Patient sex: F
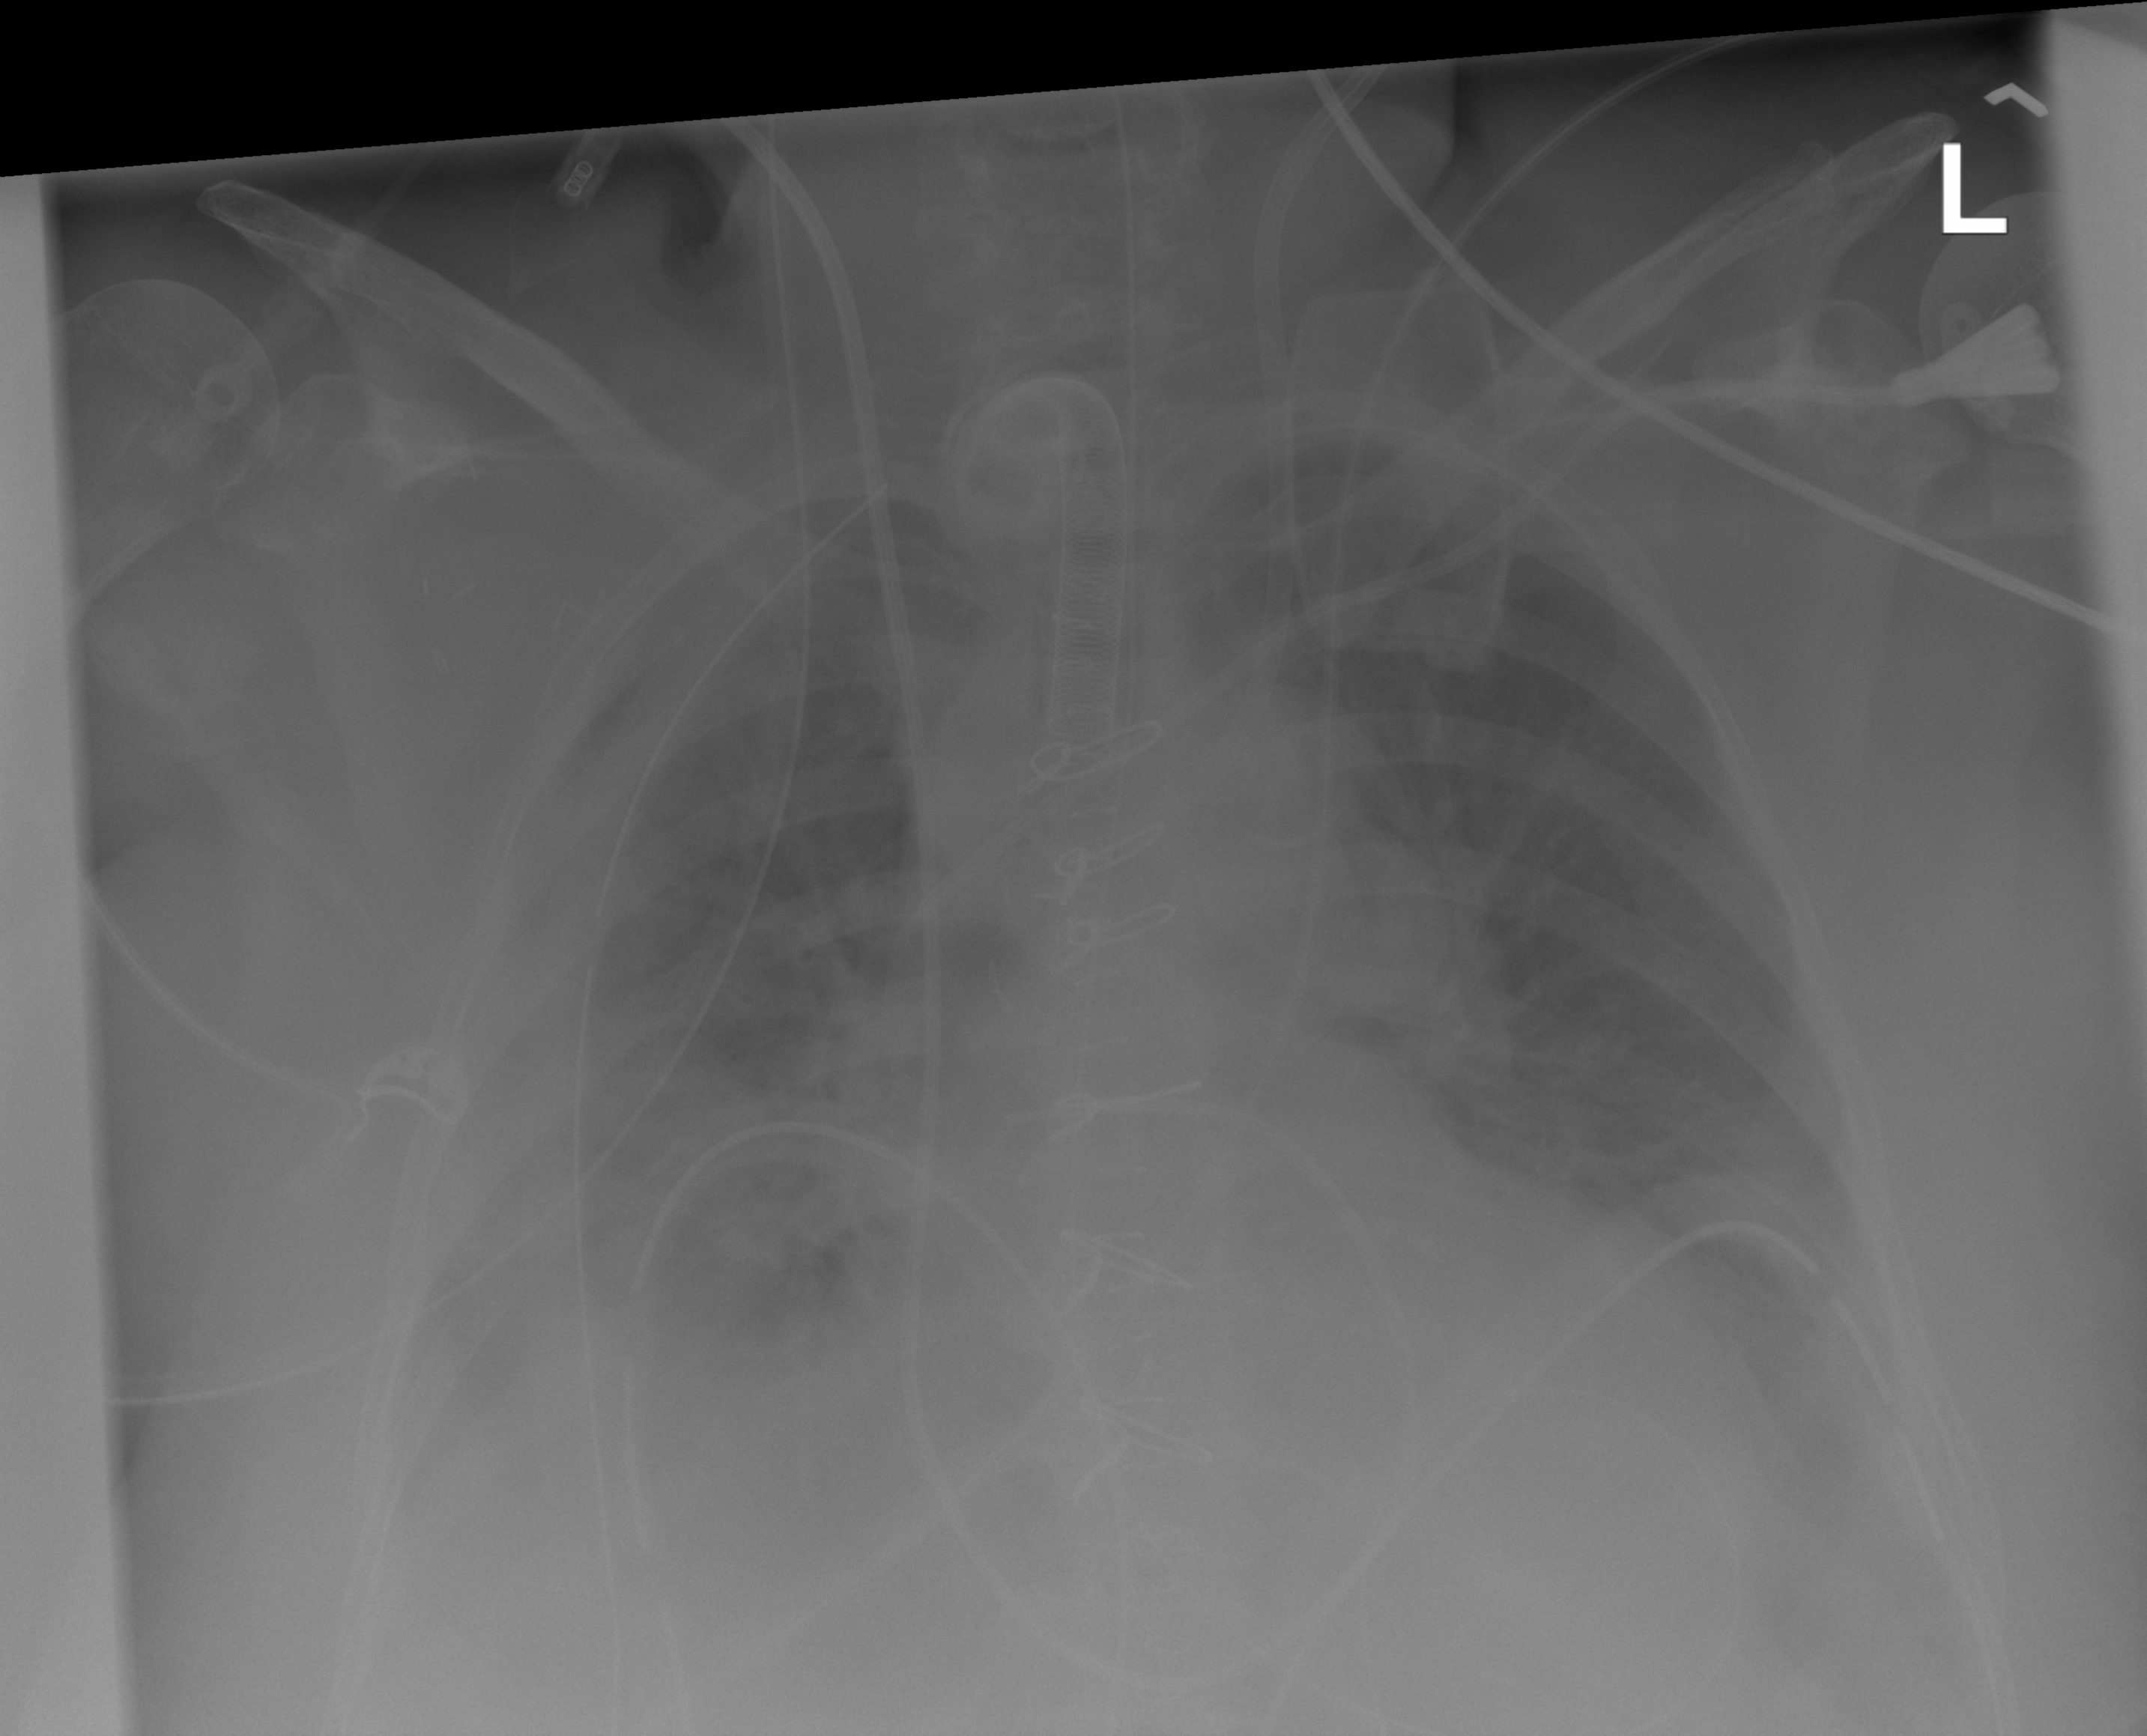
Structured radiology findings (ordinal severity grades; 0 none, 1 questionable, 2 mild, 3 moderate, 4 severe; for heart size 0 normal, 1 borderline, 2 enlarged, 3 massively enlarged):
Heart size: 2
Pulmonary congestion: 0
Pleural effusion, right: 3
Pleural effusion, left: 2
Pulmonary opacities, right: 2
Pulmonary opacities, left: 0
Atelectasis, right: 2
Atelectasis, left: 2